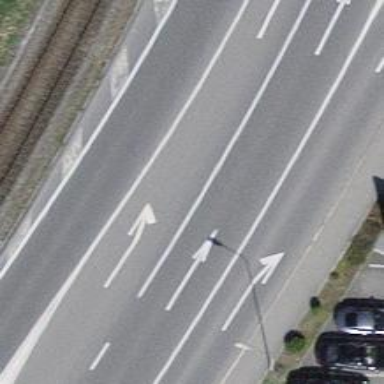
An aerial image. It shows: Primary highway.